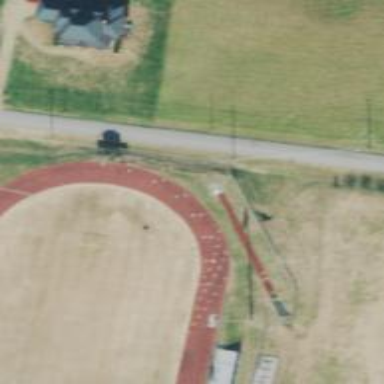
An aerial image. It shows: Track located within leisure land area.